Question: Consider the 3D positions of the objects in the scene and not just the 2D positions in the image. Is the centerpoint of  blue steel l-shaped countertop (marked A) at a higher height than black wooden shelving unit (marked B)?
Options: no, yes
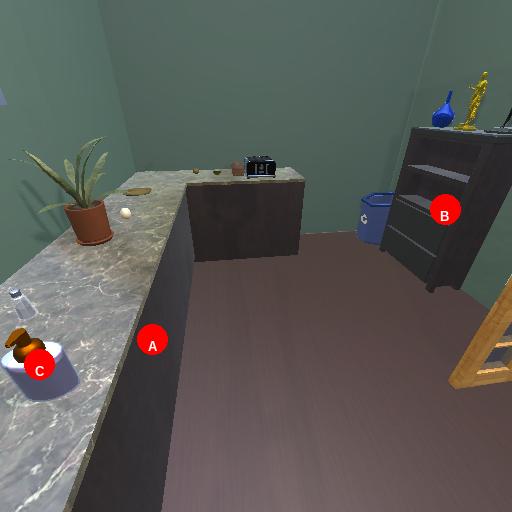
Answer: no